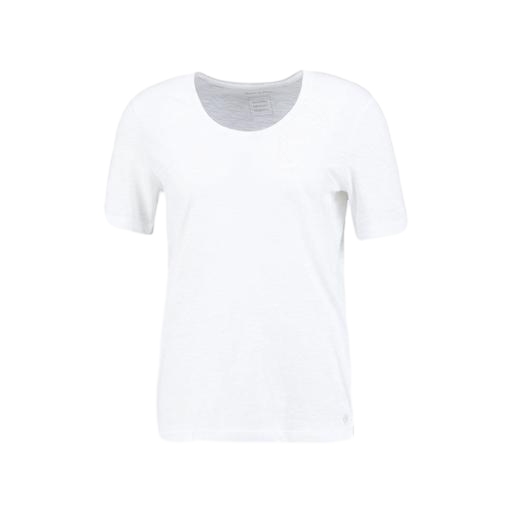
only white t-shirt, white petite t-shirt only macy, white thread t-shirt, white background